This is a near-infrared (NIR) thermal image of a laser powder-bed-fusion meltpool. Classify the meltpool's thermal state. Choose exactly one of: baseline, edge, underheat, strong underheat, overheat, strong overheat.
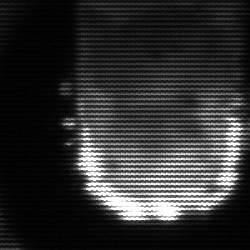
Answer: baseline